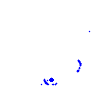
Particle: electron